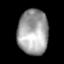
Tissue: lung
Cell type: Epithelial cells
Senescence score: 0.1362
Nuclear area (px): 1347
Mean DAPI intensity: 161.837